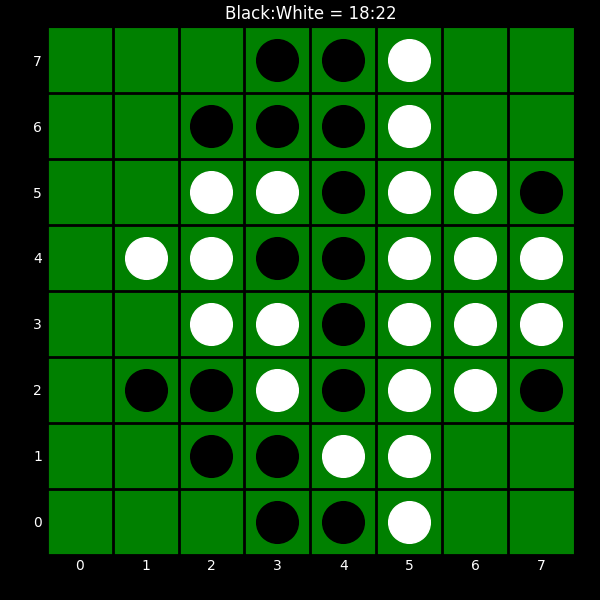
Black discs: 18
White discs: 22